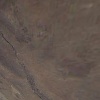
Label: land